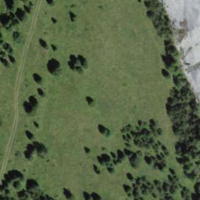
EUNIS habitat code: 45
Species observed at this site:
Mesembrina meridiana